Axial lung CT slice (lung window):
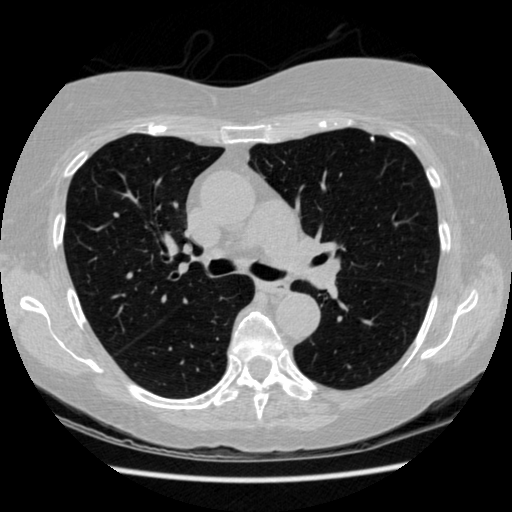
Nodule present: yes
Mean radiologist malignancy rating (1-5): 1